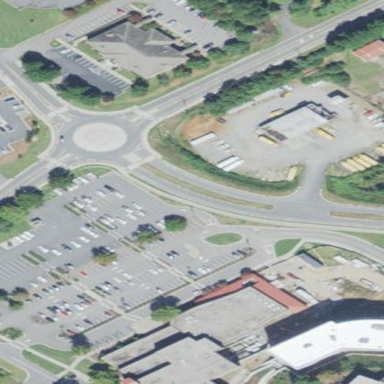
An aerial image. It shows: Parking area with asphalt surface.